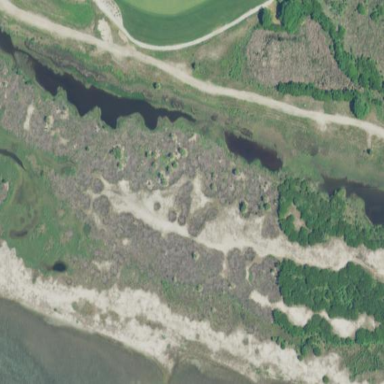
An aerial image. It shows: Water hazard on golf course.